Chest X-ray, PA view. Patient: 65 years old, sex F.
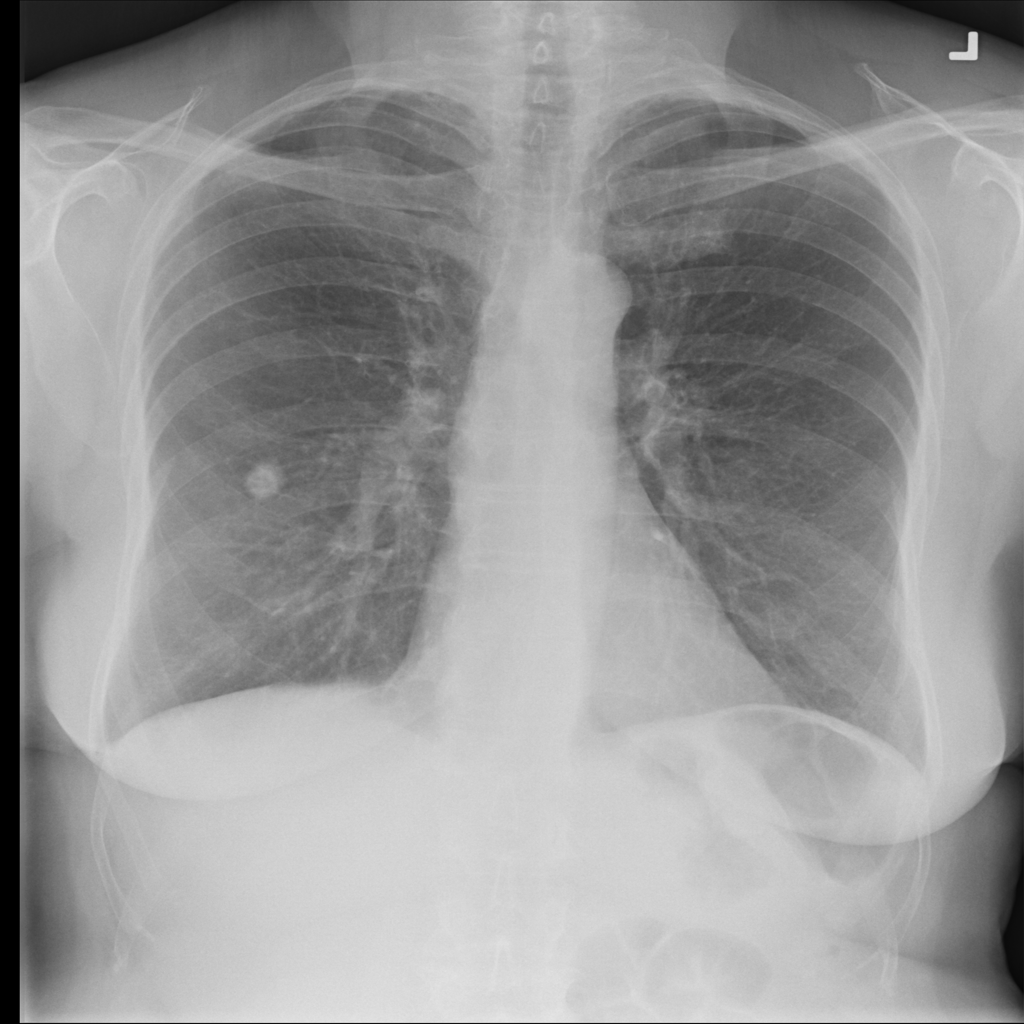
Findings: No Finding